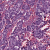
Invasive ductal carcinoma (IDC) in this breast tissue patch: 1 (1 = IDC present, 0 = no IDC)